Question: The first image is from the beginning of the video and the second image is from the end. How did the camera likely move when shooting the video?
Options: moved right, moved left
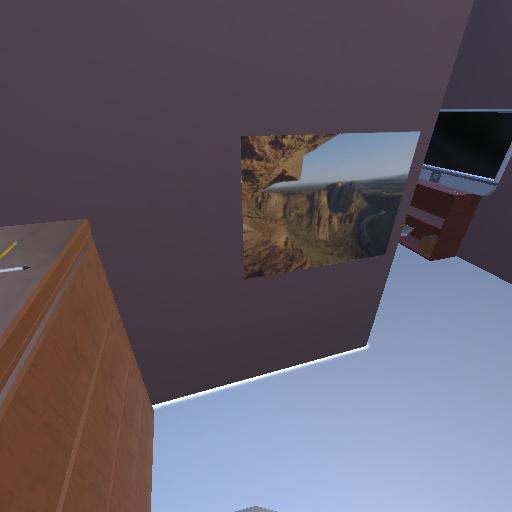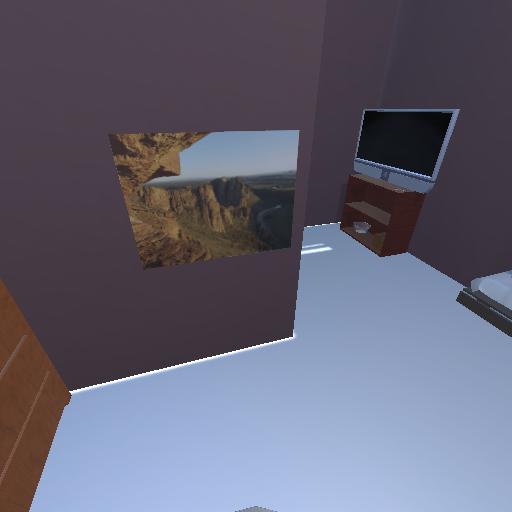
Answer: moved right